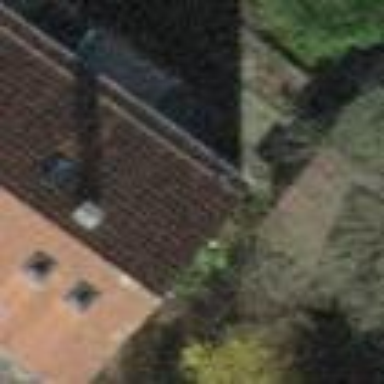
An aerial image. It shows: Semidetached house.